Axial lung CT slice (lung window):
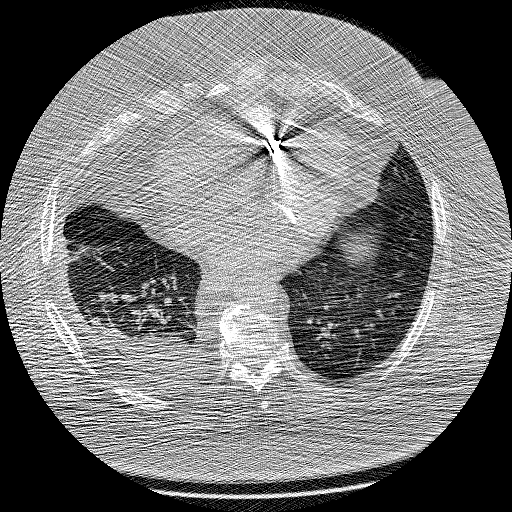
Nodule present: no